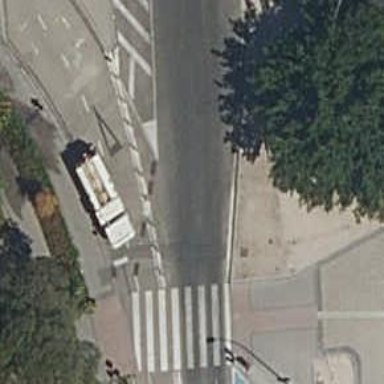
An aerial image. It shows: Bollard barrier.